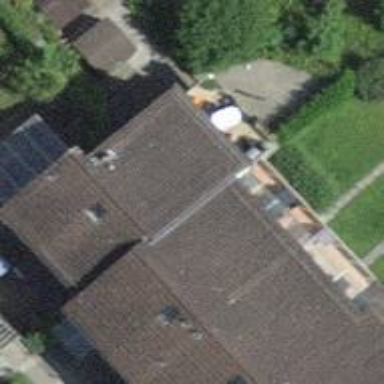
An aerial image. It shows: Detached building.